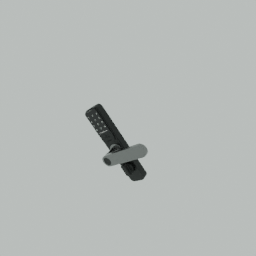
Label: mechanical